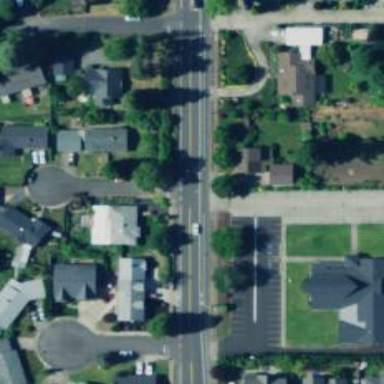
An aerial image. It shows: Unmarked crossing on the road.